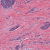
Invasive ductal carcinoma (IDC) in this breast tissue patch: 1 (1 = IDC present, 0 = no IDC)